Question: What is the measurement shown in the image?
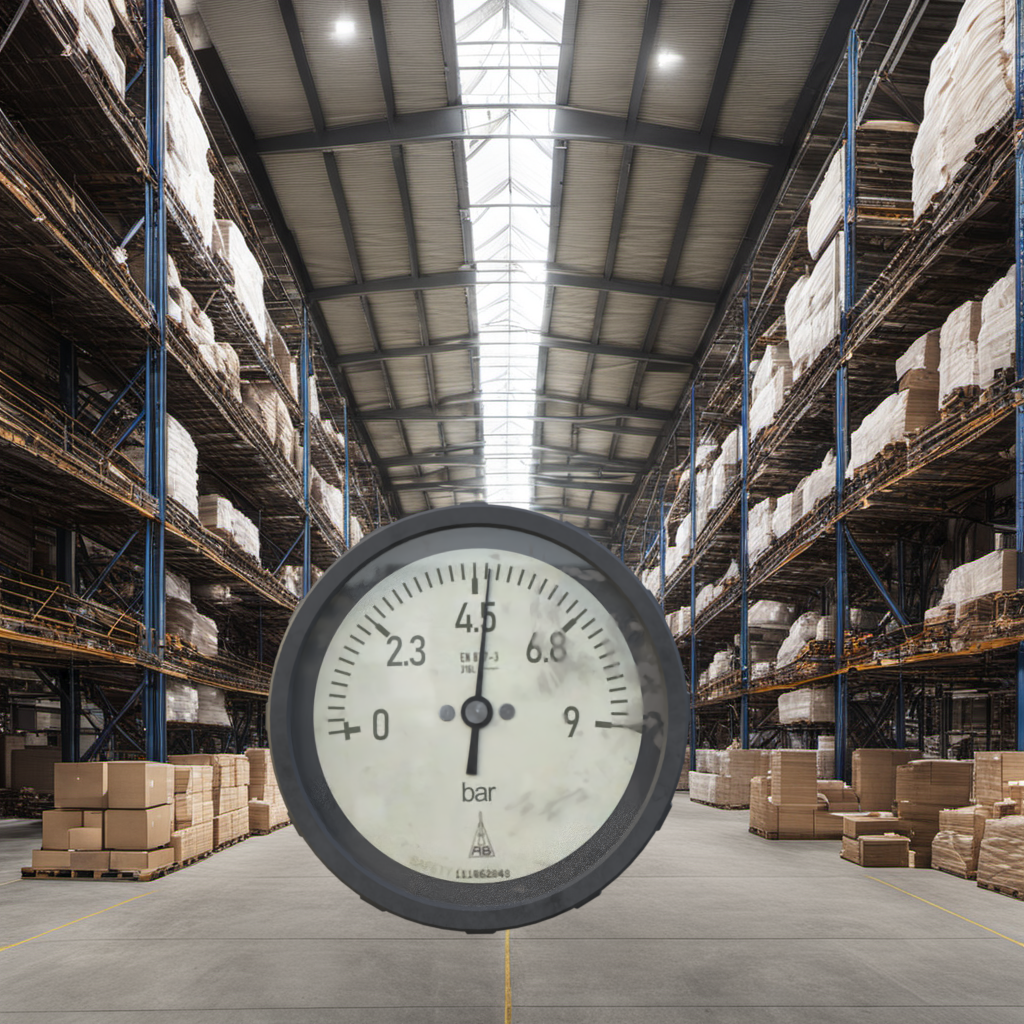
Answer: The result is 4.78
Question: What is the value range of this measurement?
Answer: The range is from 0 to 9
Question: What is the minimum and maximum value range of this measurement?
Answer: The minimum value is 0 and the maximum value is 9